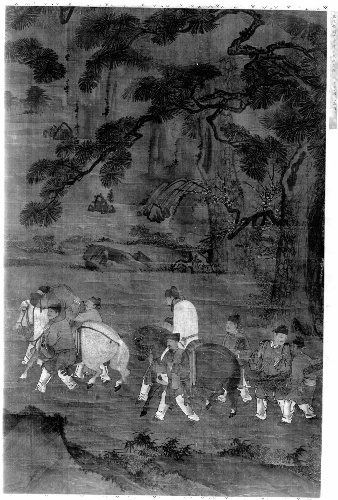
Artist: Unidentified artist
Object type: Hanging scroll
Classification: Paintings
Medium: Hanging scroll; ink and color on silk
Culture: China
Period: Ming (1368–1644) or Qing dynasty (1644–1911)
Dimensions: 56 3/4 x 36 3/4 in. (144.1 x 93.3 cm)
Department: Asian Art
Credit line: John Stewart Kennedy Fund, 1913
Accession year: 1913
Repository: Metropolitan Museum of Art, New York, NY
Tags: Men|Horses